Question: I've read that Adobe's <URL> applications. Is it then possible to use Flash Builder to profile OpenLaszlo SWFx runtime applications accordingly?
The conversion of OpenLaszlo's LZX source code into an SWF file happens in multiple steps, and the compiler generates ActionScript source code during this process. How could that source code be used to debug an application inside Flash Builder?

Based on what I know about Flash Builder, ActionScript 3 applications, and OpenLaszlo it should not be difficult to compile and profile an application once the source code exists. And it should even be possible to debug Adobe AIR for Android applications remotely, shouldn't it?
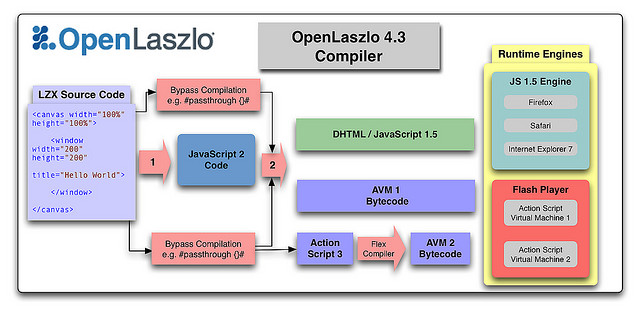
Answer: I have created a <URL> containing an Ant build script and the required files to profile and debug an OpenLaszlo application with Flash Builder 4.6 on either Windows or Mac.
Here is a screenshot of an OpenLaszlo application running in the profiler:

I have a created a PDF with a complete tutorial showing how to debug and profile OpenLaszlo SWF11 runtime applications, including the SWF11 LFC classes. The document titled <URL>.